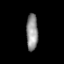
Tissue: prostate
Cell type: B cells
Senescence score: 0.6937
Nuclear area (px): 413
Mean DAPI intensity: 145.579